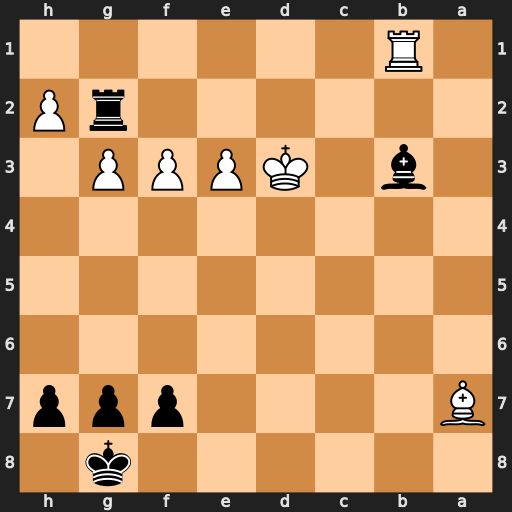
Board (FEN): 6k1/B4ppp/8/8/8/1b1KPPP1/6rP/1R6
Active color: b
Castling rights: -
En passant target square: -
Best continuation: Bc2+ Kd4 Bxb1